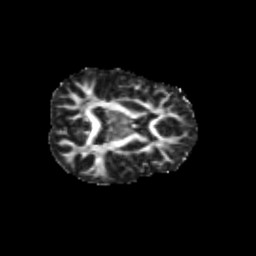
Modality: FA
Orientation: axial
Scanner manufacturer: siemens
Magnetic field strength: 3 T
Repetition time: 9.2 s
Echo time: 0.084 s